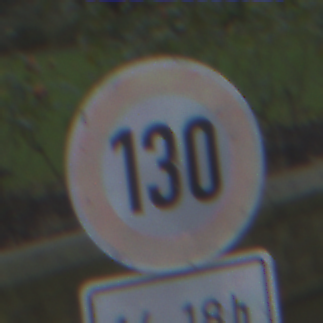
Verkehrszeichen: Geschwindigkeit130
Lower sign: ZeitangabenOhneBeschraenkungAufWochentage1
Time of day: Midday
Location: Outdoor (Urban)
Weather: Overcast
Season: NotSpecified
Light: Natural